Question: I am trying to create a UITableView cell that says "View this devotional online" with a large font. The issue I am having is the text in the cell is not wrapping so I end up with part of the phrase.

The code I have for this is:
'''
// Customize the appearance of table view cells.
- (UITableViewCell *)tableView:(UITableView *)tableView cellForRowAtIndexPath:(NSIndexPath *)indexPath {
// Get cell
static NSString *CellIdentifier = @"CellA";
UITableViewCell *cell = [tableView dequeueReusableCellWithIdentifier:CellIdentifier];
if (cell == nil) {
cell = [[[UITableViewCell alloc] initWithStyle:UITableViewCellStyleDefault reuseIdentifier:CellIdentifier] autorelease];
cell.selectionStyle = UITableViewCellSelectionStyleNone;
}
// Display
cell.textLabel.textColor = [UIColor blackColor];
cell.textLabel.font = [UIFont systemFontOfSize:15];
if (item) {
// Item Info
NSString *itemTitle = item.title ? [item.title stringByConvertingHTMLToPlainText] : @"[No Title]";
// Display
switch (indexPath.section) {
case SectionHeader: {
// Header
switch (indexPath.row) {
case SectionHeaderTitle:
cell.textLabel.font = [UIFont boldSystemFontOfSize:15];
cell.textLabel.text = itemTitle;
break;
case SectionHeaderDate:
cell.textLabel.text = dateString ? dateString : @"[No Date]";
break;
case SectionHeaderURL:
cell.textLabel.text = @"View this devotional in full website";
cell.textLabel.textColor = [UIColor blackColor];
cell.textLabel.font = [UIFont systemFontOfSize:36];
cell.imageView.image = [UIImage imageNamed:@"Safari.png"];
cell.textLabel.numberOfLines = 0; // Multiline
break;
}
break;
}
case SectionDetail: {
// Summary
cell.textLabel.text = summaryString;
cell.textLabel.numberOfLines = 0; // Multiline
break;
}
}
}
return cell;
}
'''
The following line worked before, but it doesn't seem to work here.
'cell.textLabel.numberOfLines = 0; // Multiline'
Could someone show me how to wrap my text?
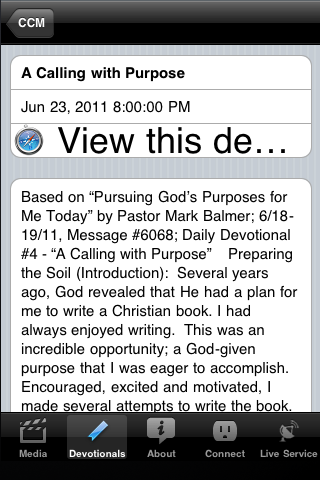
Answer: In addition to setting 'numberOfLines' to zero, set the line break mode:
'''
cell.textLabel.lineBreakMode = UILineBreakModeWordWrap;
'''
(uncompiled, but you get the idea).